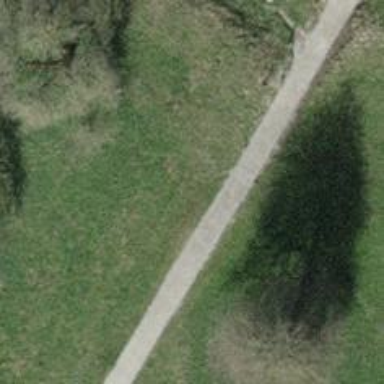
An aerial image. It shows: Pebblestone path.